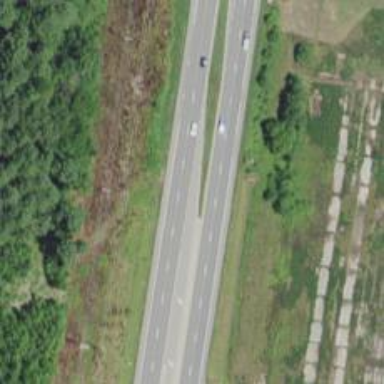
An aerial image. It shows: Primary link highway.